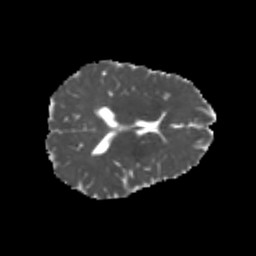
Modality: MD
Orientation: axial
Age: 20
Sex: female
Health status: healthy
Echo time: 0.074 s